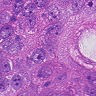
Metastatic tissue present: yes